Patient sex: F
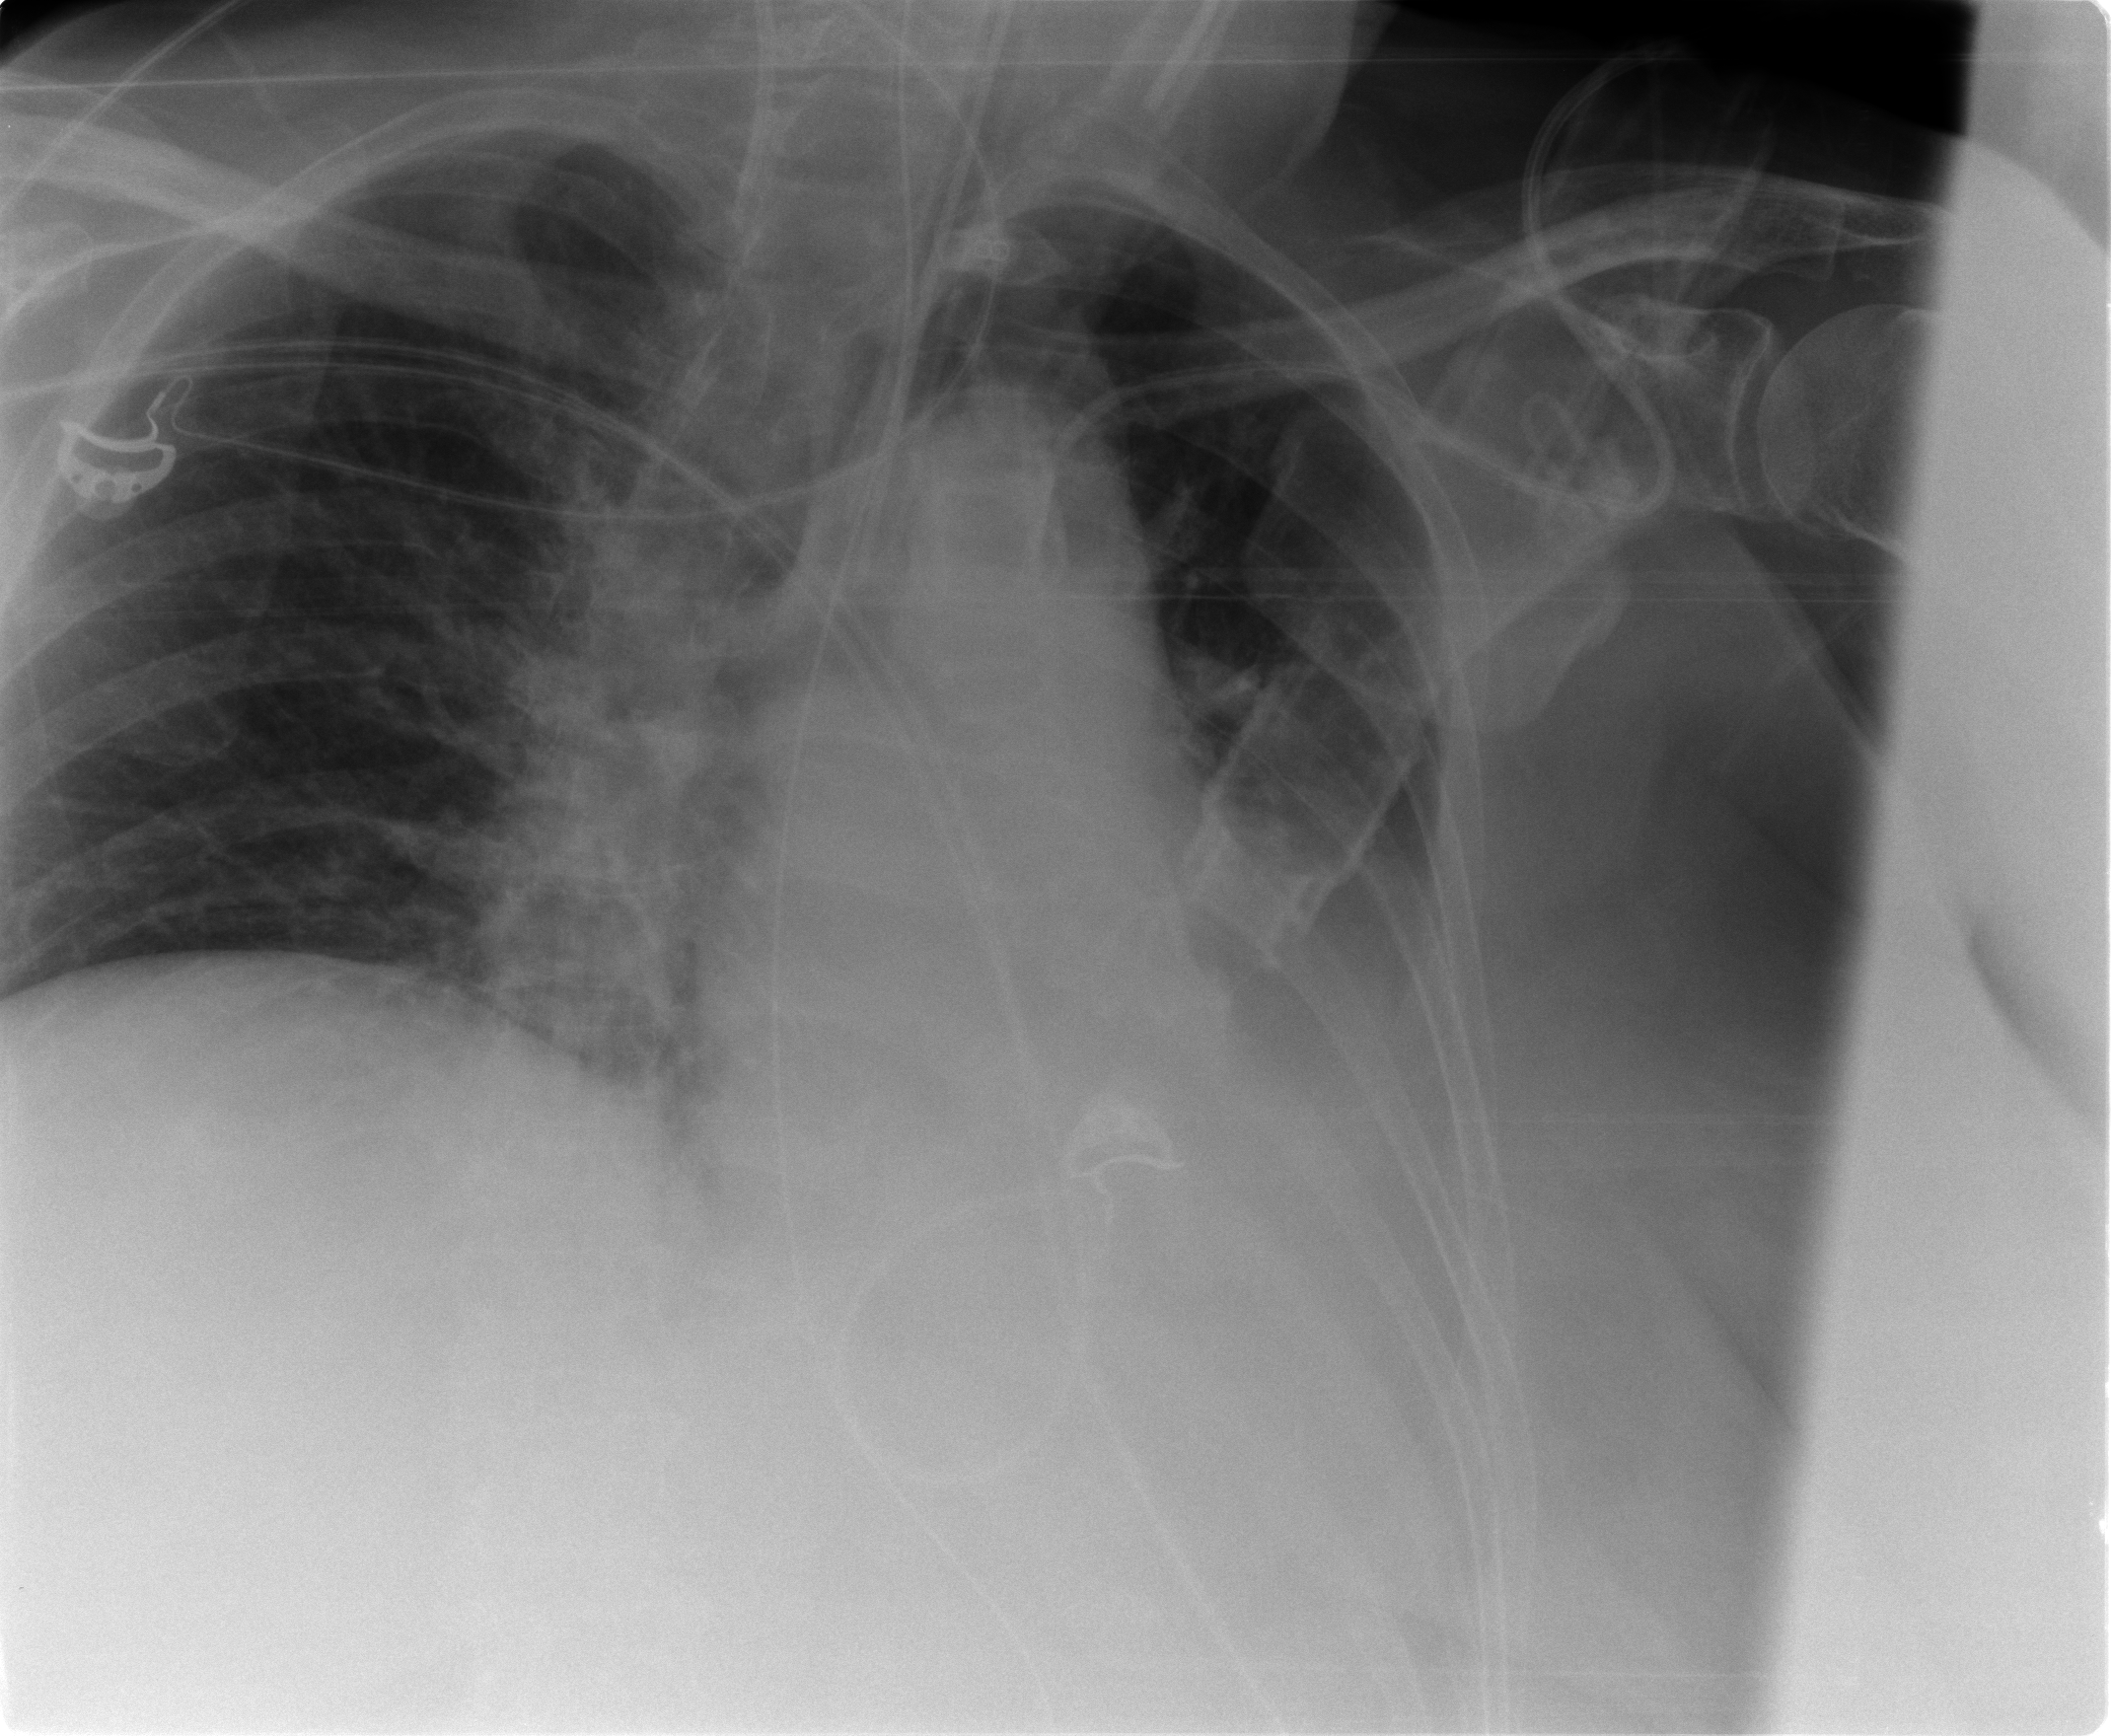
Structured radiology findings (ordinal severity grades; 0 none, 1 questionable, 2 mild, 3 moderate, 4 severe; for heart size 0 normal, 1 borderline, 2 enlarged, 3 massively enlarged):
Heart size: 0
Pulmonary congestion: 0
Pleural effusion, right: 1
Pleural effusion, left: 2
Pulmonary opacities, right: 0
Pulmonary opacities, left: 0
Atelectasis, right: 2
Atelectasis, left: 2